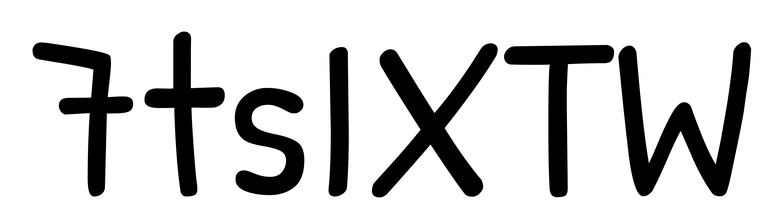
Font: PatrickHand-Regular